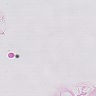
Metastatic tissue present: no